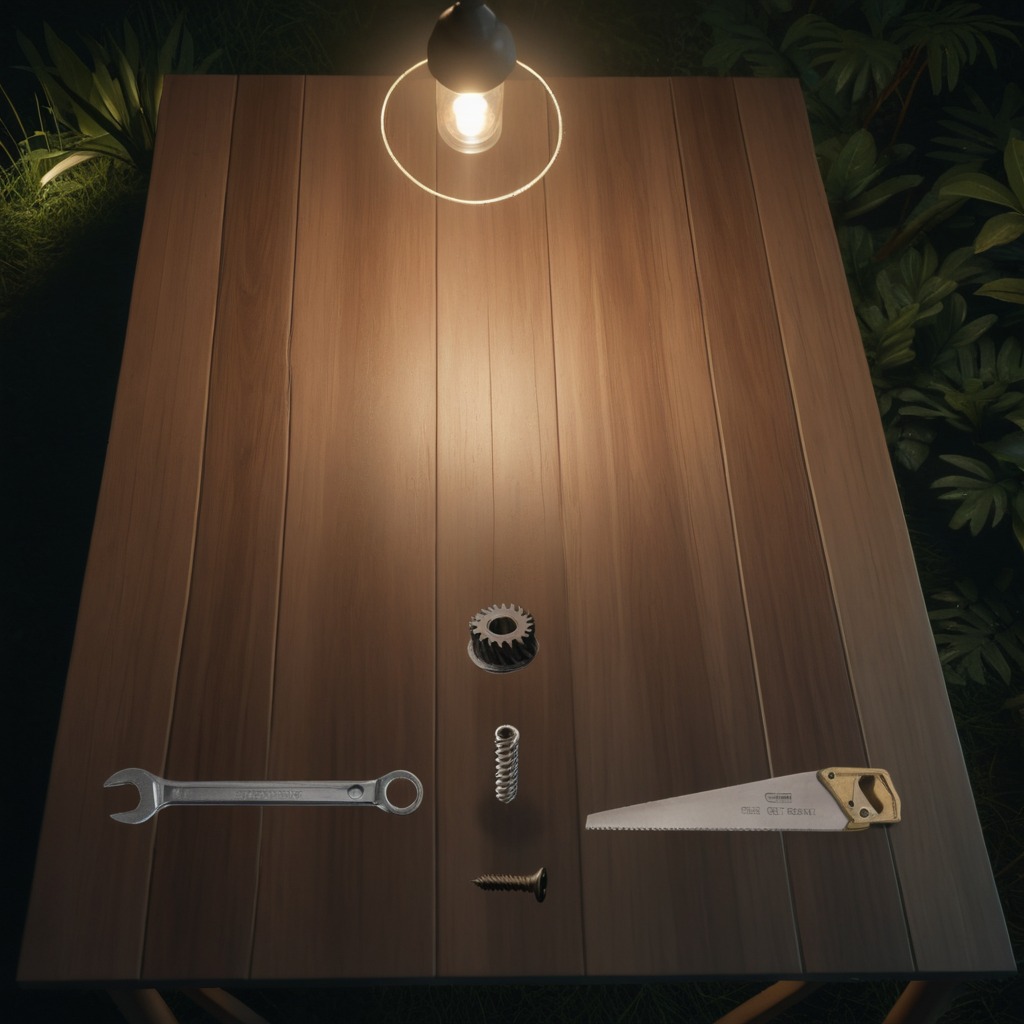
A steel gear with teeth, a metal machine screw, a coiled metal spring, a handheld metal saw, and a wrench are lying on a wooden table inside a jungle field workshop tent at night dim ambient light soft shadows worn but